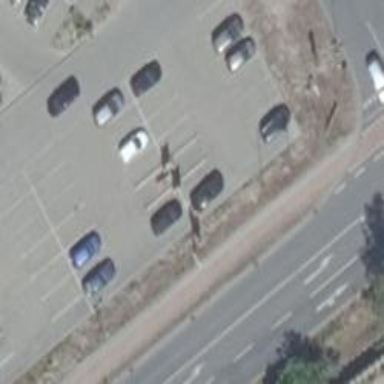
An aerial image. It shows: Asphalt parking aisle.